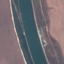
Label: River